Question: How can I get the bottom image (the white box) to fill the entire width of the view? I have tried dragging it and match_parent but still no luck. The bottom corners of the image should be in the bottom corners of the view. The height of it must remain the same though.

Here is the XML I have so far.
'''
<RelativeLayout xmlns:android="http://schemas.android.com/apk/res/android"
xmlns:tools="http://schemas.android.com/tools"
android:layout_width="match_parent"
android:layout_height="match_parent"
android:background="@drawable/landscape"
android:paddingBottom="@dimen/activity_vertical_margin"
android:paddingLeft="@dimen/activity_horizontal_margin"
android:paddingRight="@dimen/activity_horizontal_margin"
android:paddingTop="@dimen/activity_vertical_margin"
tools:context=".MainActivity" >
<LinearLayout
android:id="@+id/linearLayout1"
android:layout_width="wrap_content"
android:layout_height="wrap_content"
android:layout_centerInParent="true"
android:layout_marginTop="80dp"
android:orientation="vertical" >
<LinearLayout
android:layout_width="match_parent"
android:layout_height="wrap_content"
android:orientation="vertical" >
<ImageButton
android:id="@+id/imageButton1"
android:layout_width="wrap_content"
android:layout_height="wrap_content"
android:background="@drawable/home_gallery_button" />
<ImageButton
android:id="@+id/imageButton2"
android:layout_width="wrap_content"
android:layout_height="wrap_content"
android:layout_marginTop="5dp"
android:background="@drawable/home_gallery_button" />
<ImageButton
android:id="@+id/imageButton3"
android:layout_width="wrap_content"
android:layout_height="wrap_content"
android:background="@drawable/home_gallery_button" />
<ImageButton
android:id="@+id/imageButton4"
android:layout_width="wrap_content"
android:layout_height="wrap_content"
android:background="@drawable/home_gallery_button" />
<ImageButton
android:id="@+id/imageButton5"
android:layout_width="wrap_content"
android:layout_height="wrap_content"
android:background="@drawable/home_gallery_button" />
<ImageButton
android:id="@+id/imageButton6"
android:layout_width="wrap_content"
android:layout_height="wrap_content"
android:background="@drawable/home_gallery_button" />
</LinearLayout>
</LinearLayout>
<LinearLayout
android:layout_width="match_parent"
android:layout_height="wrap_content"
android:layout_alignParentTop="true"
android:orientation="vertical" >
<ImageView
android:id="@+id/imageView1"
android:layout_width="match_parent"
android:layout_height="117dp"
android:layout_marginTop="0dp"
android:src="@drawable/home_tralee_header_image" />
</LinearLayout>
<ImageView
android:id="@+id/imageView2"
android:layout_width="match_parent"
android:layout_height="wrap_content"
android:layout_alignParentBottom="true"
android:src="@drawable/infromationpage_alliance_banner" />
</RelativeLayout>
'''
Also, is there a way to resize images in XML? When I try to resize e.g. the top in by dragging its corners, the image doesnt resize with the Layout. Does it mean I have to make the images smaller? Seems like a lot of work to make each image exactly the right size. Is there a way to do this programatically in XML or java?
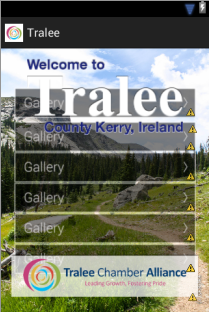
Answer: Try taking
'''
android:paddingBottom="@dimen/activity_vertical_margin"
android:paddingLeft="@dimen/activity_horizontal_margin"
android:paddingRight="@dimen/activity_horizontal_margin"
'''
of the main RelativeLayout.
However, you will then need to add
'''
android:paddingLeft="@dimen/activity_horizontal_margin"
android:paddingRight="@dimen/activity_horizontal_margin"
'''
to each row your want to have the padding, or put them all in their own Layout and just add the padding to that.